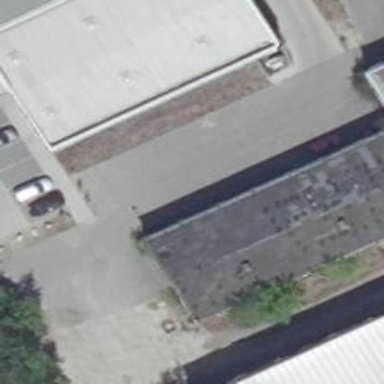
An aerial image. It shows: Warehouse building.